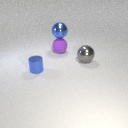
large gray metal sphere to the right of small blue metal cylinder